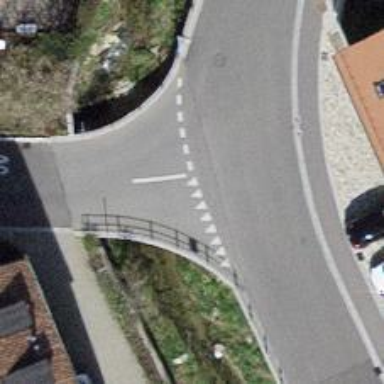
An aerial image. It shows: Smoothly paved residential road.